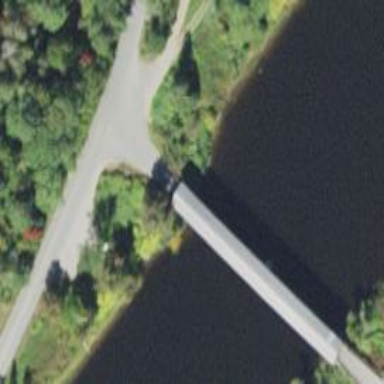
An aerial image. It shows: Covered bridge on residential road.